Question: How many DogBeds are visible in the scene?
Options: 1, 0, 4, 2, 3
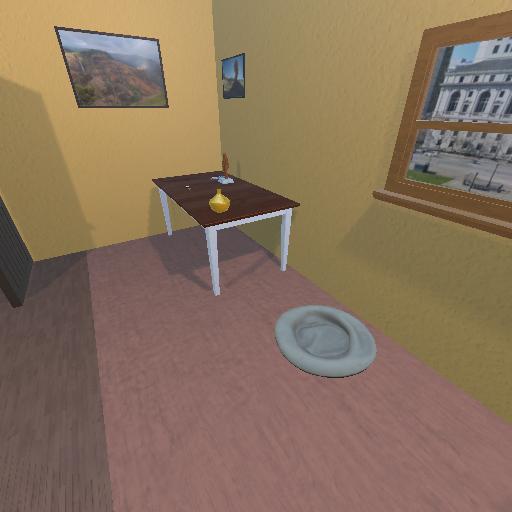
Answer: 1